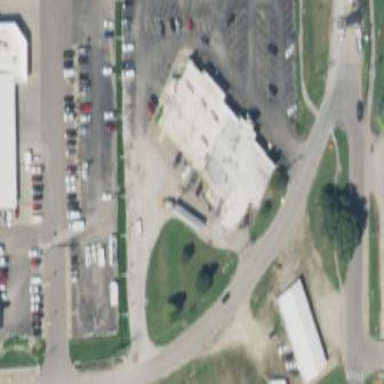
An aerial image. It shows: Retail building.